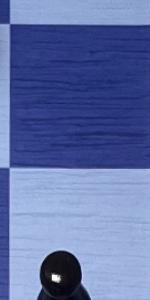
Label: Empty